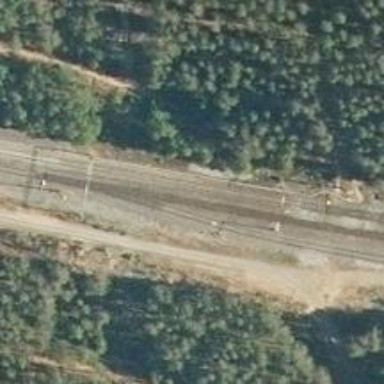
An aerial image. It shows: Railway siding with rails.